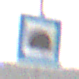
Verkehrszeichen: Tunnel
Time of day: Midday
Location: Outdoor (Nature)
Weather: Overcast
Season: Winter
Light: Natural